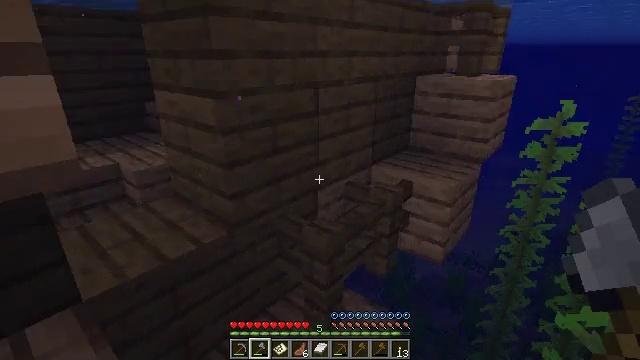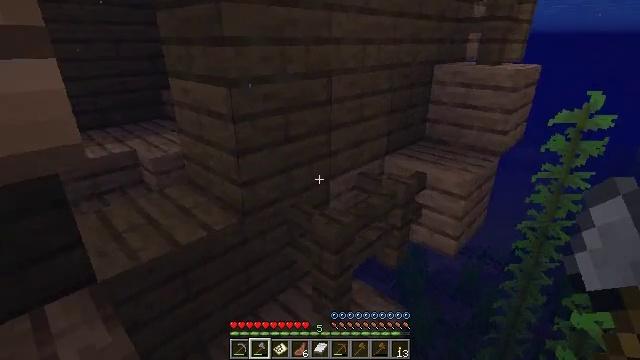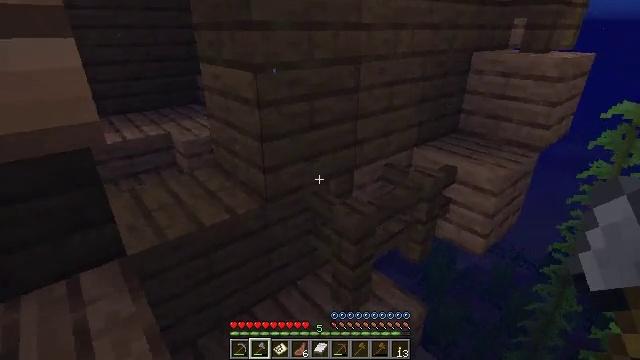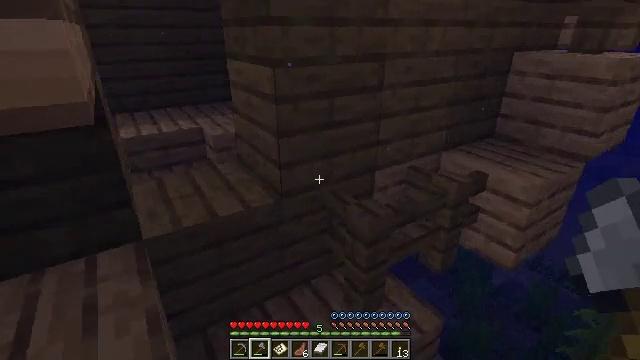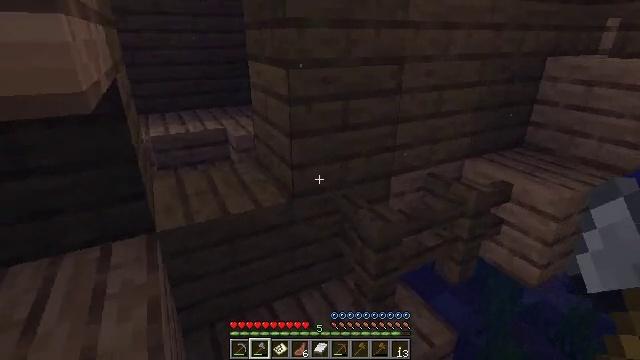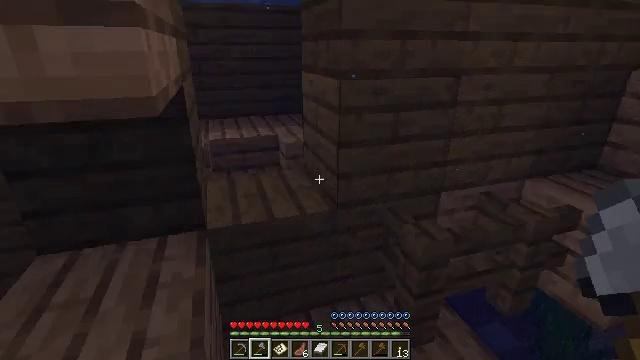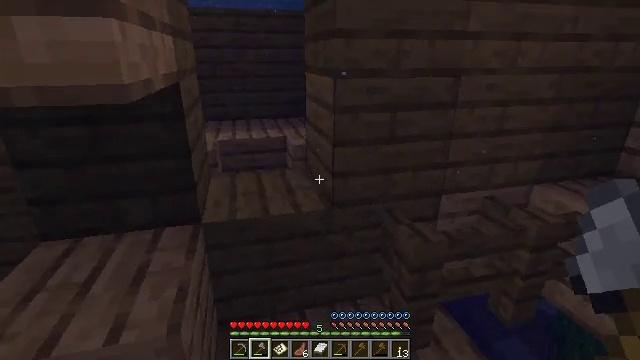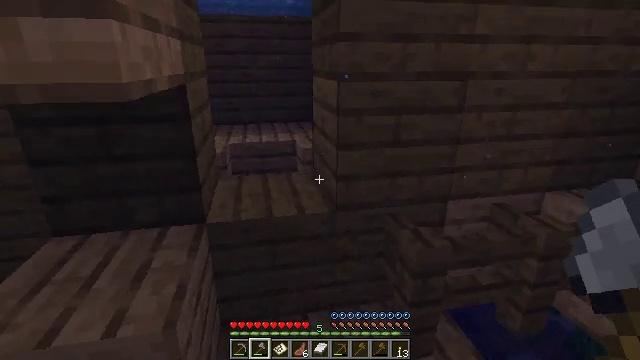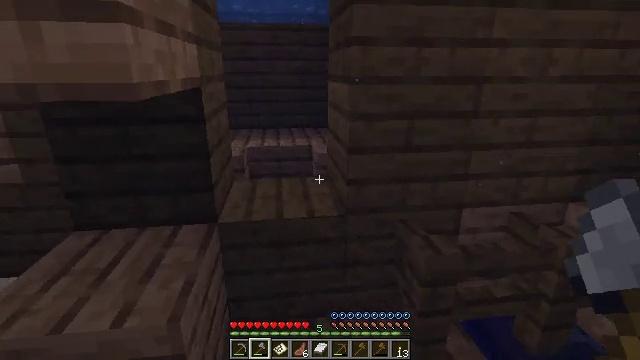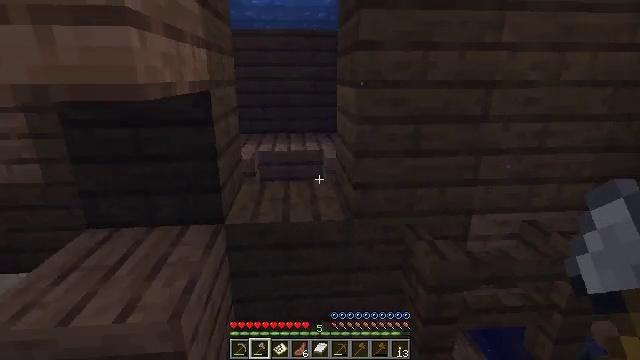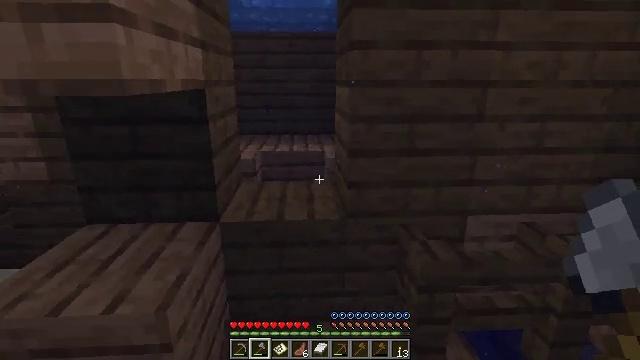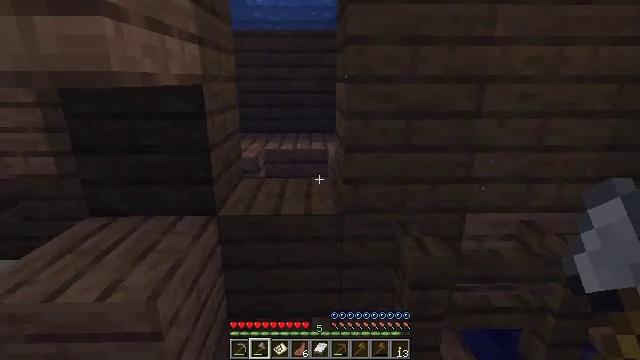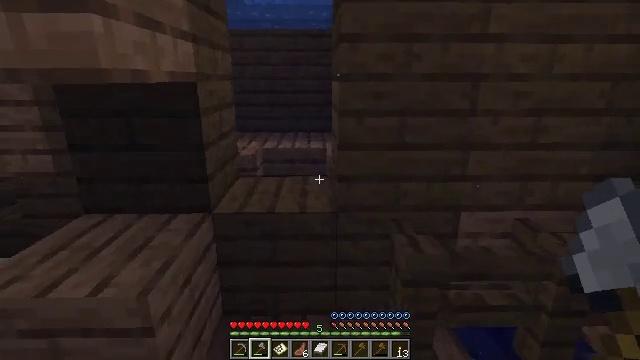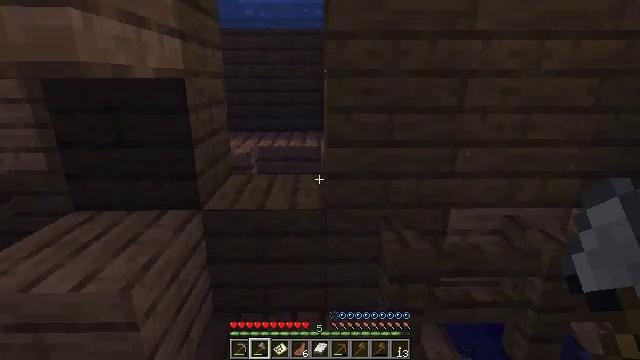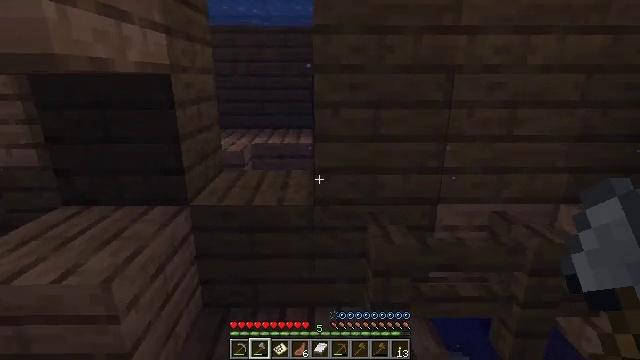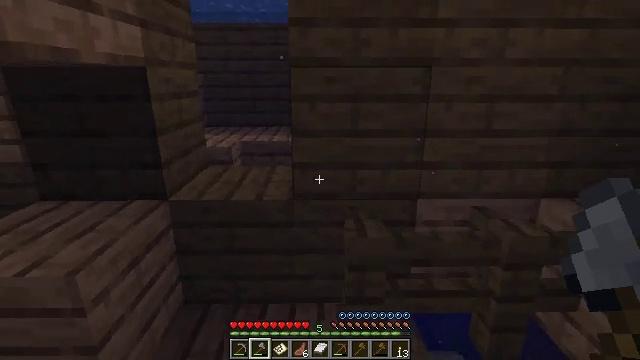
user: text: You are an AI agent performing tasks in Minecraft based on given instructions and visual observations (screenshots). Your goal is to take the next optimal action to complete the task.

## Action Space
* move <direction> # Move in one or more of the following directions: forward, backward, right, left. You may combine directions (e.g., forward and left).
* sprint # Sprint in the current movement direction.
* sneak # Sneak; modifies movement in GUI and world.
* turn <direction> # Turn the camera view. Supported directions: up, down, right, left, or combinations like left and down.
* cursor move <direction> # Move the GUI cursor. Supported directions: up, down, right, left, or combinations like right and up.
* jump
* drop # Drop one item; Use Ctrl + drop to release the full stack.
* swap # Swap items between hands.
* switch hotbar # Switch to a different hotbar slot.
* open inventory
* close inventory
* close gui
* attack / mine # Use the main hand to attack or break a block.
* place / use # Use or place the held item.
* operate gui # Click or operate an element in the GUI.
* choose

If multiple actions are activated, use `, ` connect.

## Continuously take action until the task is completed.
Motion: motion action
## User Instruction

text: Gather jungle planks for building.
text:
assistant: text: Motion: move right, turn left and down
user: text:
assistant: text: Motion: move right, turn left and down
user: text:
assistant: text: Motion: move right, turn left
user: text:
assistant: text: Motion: move right, turn left and up
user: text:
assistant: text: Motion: move right, turn left and up
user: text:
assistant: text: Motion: move right, turn left and up
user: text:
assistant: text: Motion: move right, turn left and up
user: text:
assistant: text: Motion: move right, turn left and up
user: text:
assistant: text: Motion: move right, turn left and up
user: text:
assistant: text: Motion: move right, turn left
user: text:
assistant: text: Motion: move right, turn left
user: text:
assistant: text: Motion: move right
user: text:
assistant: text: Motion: move right
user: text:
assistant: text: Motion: move right
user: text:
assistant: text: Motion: move forward and move right
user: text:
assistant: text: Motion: move forward and move right
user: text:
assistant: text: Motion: move forward and move left
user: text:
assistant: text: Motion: move forward and move left
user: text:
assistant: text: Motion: move forward and move left
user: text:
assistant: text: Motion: move forward and move left
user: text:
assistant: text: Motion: move forward and move left
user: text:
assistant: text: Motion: move forward and move left
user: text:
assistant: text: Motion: move forward and move left
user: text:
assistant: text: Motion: move forward and move left, jump
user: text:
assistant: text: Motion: move forward and move left, jump
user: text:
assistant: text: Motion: move forward and move left, jump
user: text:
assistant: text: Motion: move forward and move left, jump
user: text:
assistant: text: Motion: move forward and move left, jump
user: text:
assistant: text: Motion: move forward and move left, jump
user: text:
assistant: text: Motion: move forward and move left, jump